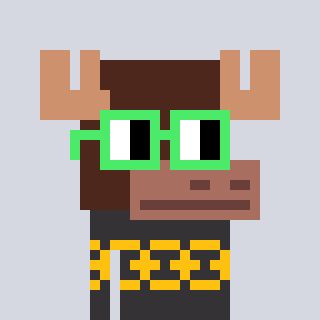
a pixel art character with square light green glasses, a moose-shaped head and a grayscale-colored body on a cool background